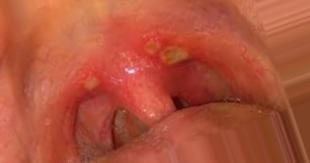
Condition: Mouth Ulcer